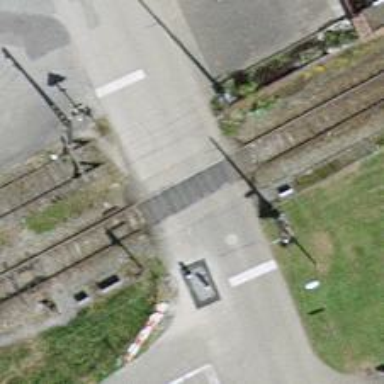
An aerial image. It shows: Level crossing on the railway with lights and full barrier.